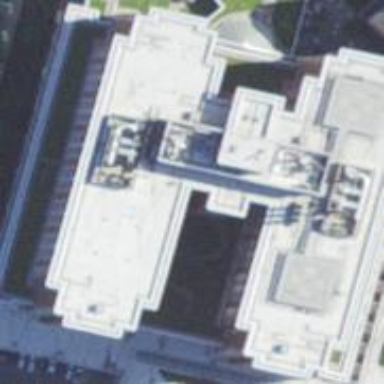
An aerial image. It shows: Part of building is shown in the image.